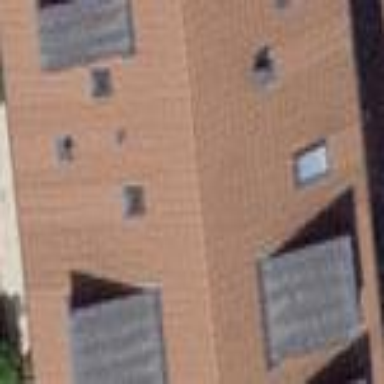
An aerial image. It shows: Terrace building.